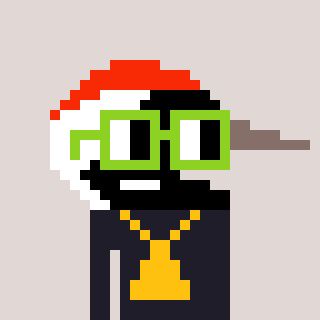
a pixel art character with square light green glasses, a crane-shaped head and a grayscale-colored body on a warm background